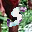
Label: 5